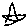
Label: star